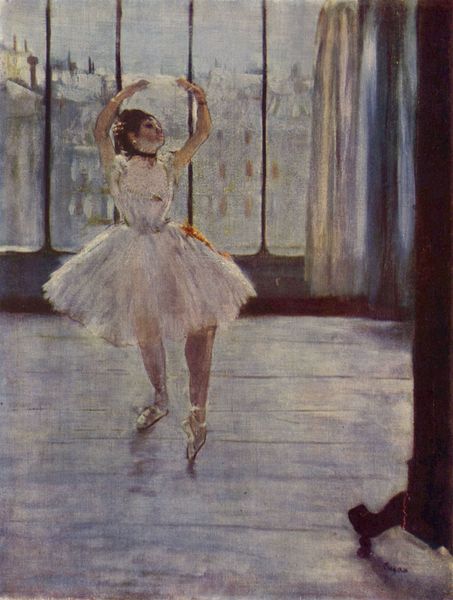
Titel: Die Tänzerin beim Photographen
Künstler: Edgar Degas
Standort: Moskva
Institution: The Pushkin State Museum of Fine Arts
Schlagwörter: blau, dunkel, fuß, gemälde, hand, himmel, schatten, weiß, gelb, impressionismus, mädchen, stadt, ausschnitt, bewegung, braun, degas, elegant, fenster, frau, geste, glas, grau, haar, hell, holz, kleid, licht, ohrring, orange, paris, raum, schwarz, szene, zimmer, ölbild, ausblick, dach, gürtel, haus, beige, malerei, tanz, arm, arme, rahmen, spitze, hände, portrait, spiegel, vorhang, häuser, spiegelung, boden, figur, haare, kostüm, pose, realismus, stehend, stoff, kind, bühne, tanzen, tänzerin, rosa, zart, kamin, schornstein, beine, taille, kommode, schrank, schwan, fassaden, balett, ballerina, ballet, ballett, halsband, haltung, parkett, position, schuhe, spitzenschuhe, tanzschule, tutu, tüll, tütü, vortanzen, üben, übung, kette, dächer, schornsteine, ballettschuhe, dielen, edgar, saal, spitzentanz, zehenspitzen, ölgemälde, gardine, vorhänge, holzboden, monet, glanz, klavier, atelier, manet, uhr, bohlen, holzdielen, glatt, rüschen, knie, wade, zehen, kropfband, reflexion, satin, fugen, bruan, fenter, schuh, muskel, durchsichtig, reflektion, holt, vorhand, gegenlicht, drehung, zehenspitze, psyche, gaze, fensterfront, glass, dcäher, kindlich, amre, tanzend, ausicht, figurenstudie, stadtblick, balletttänzerin, kleit, piruette, sptzenschuh, tanzfigur, eduard degas, 1890, 20er, halsbband, piroutte